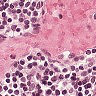
Metastatic tissue present: no